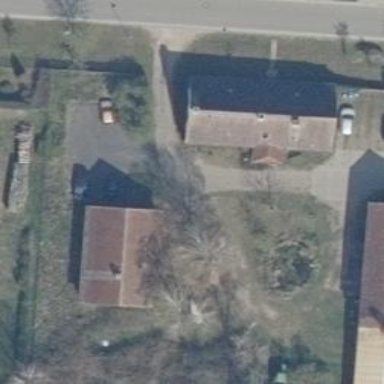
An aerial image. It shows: Single tag "natural: tree."